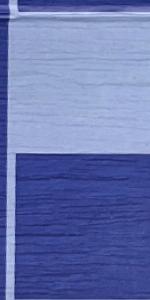
Label: Empty